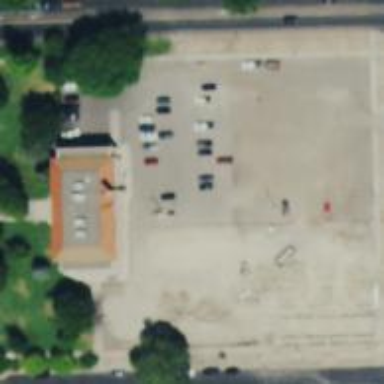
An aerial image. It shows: Parking space is available.